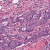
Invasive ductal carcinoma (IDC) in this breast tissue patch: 0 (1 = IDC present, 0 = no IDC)